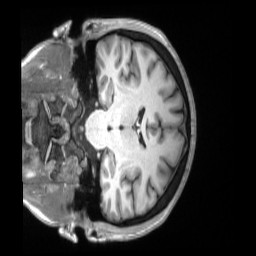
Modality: T1w
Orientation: coronal
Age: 28
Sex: female
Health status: ill
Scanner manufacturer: siemens
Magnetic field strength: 3 T
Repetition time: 2.2 s
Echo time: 0.00157 s